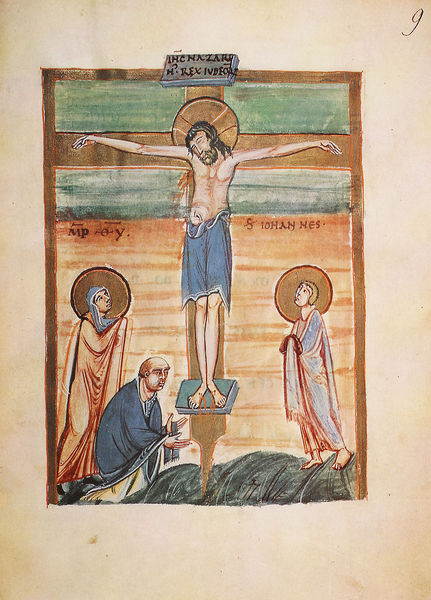
Titel: Gundold - Evangeliar
Standort: Herkunftsort: Köln (EU - D - NRW)
Institution: Stuttgart, Württembergische Landesbibliothek
Schlagwörter: blau, nackt, gelb, grün, menschen, braun, orange, rot, tuch, bibel, johannes, stehen, trauer, horizont, kirche, gewand, schrift, tafel, inschrift, bauch, podest, blut, buch, glaube, kreuz, religion, text, knien, beten, heiligenschein, nimbus, christus, jesus, kreuzigung, leiden, heilige, opfer, ansehen, jünger, maria, madonna, gekreuzigt, heiligenschien, apostel, buchmalerei, inri, rex, l, nymbus